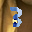
Label: 3